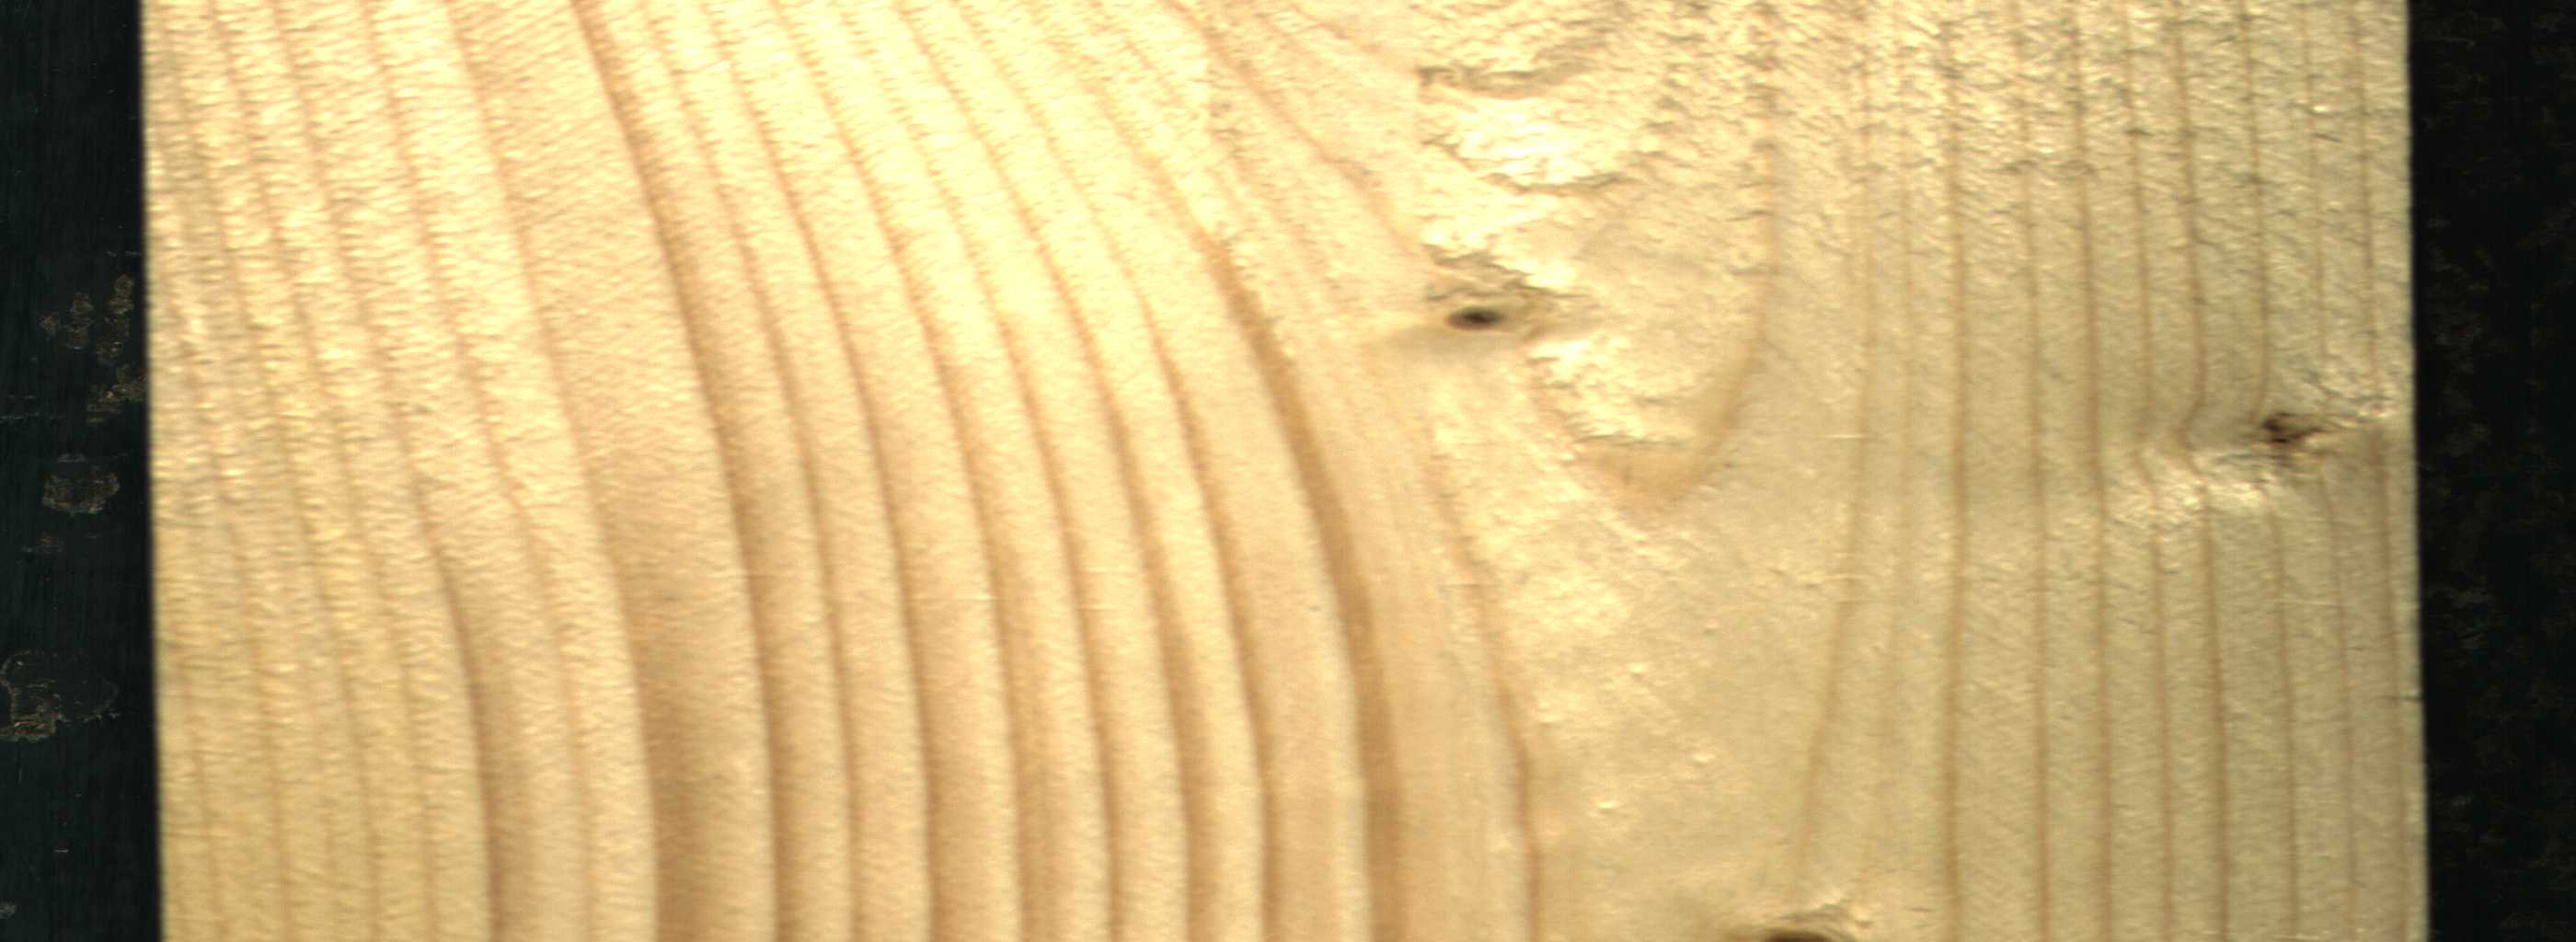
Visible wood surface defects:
Live_Knot
Live_Knot